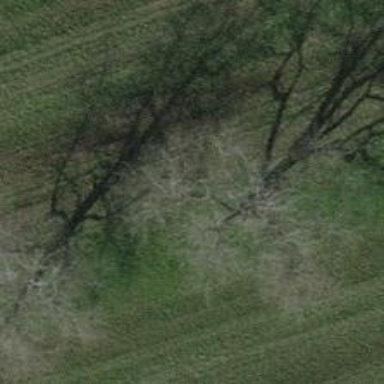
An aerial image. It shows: Beautiful tree in nature.